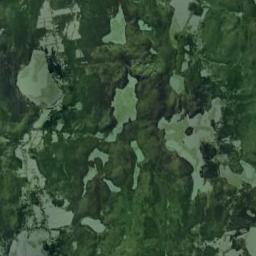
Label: wetland